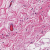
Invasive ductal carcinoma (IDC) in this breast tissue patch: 0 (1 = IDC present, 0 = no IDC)